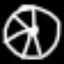
Label: clock